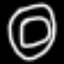
Label: donut